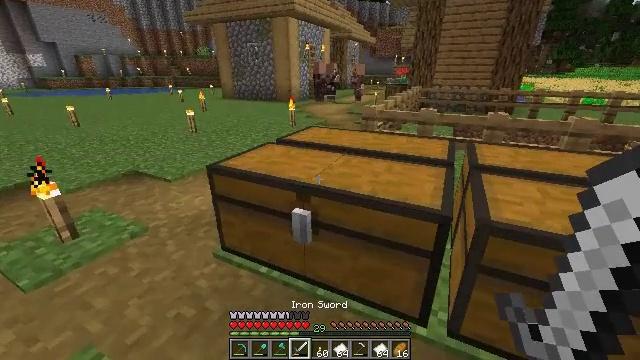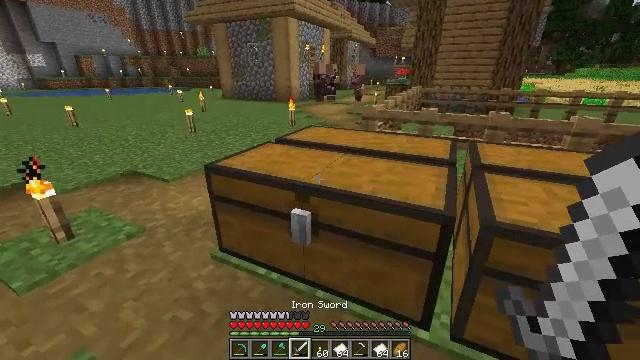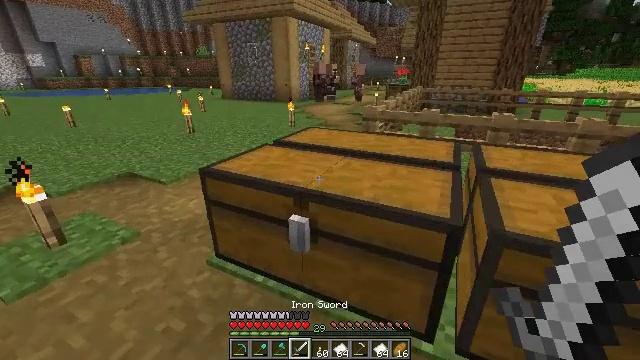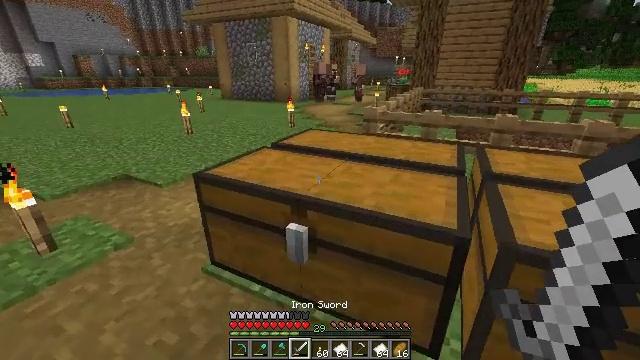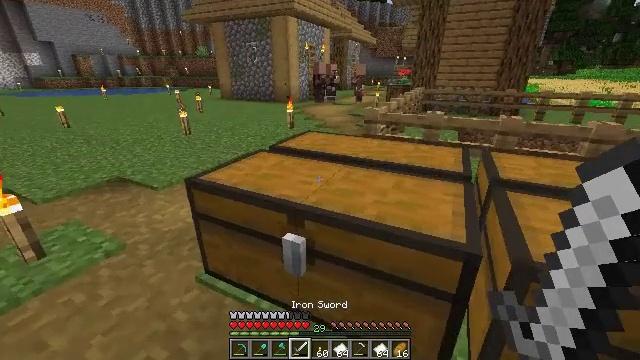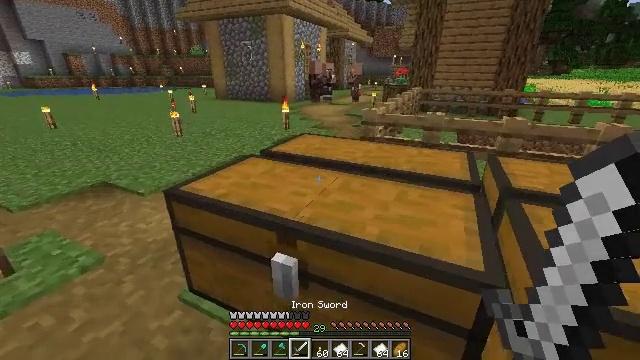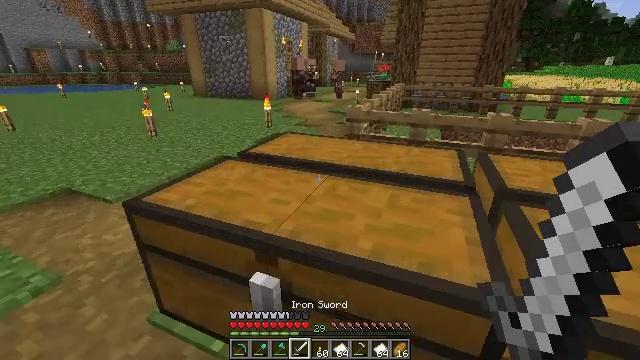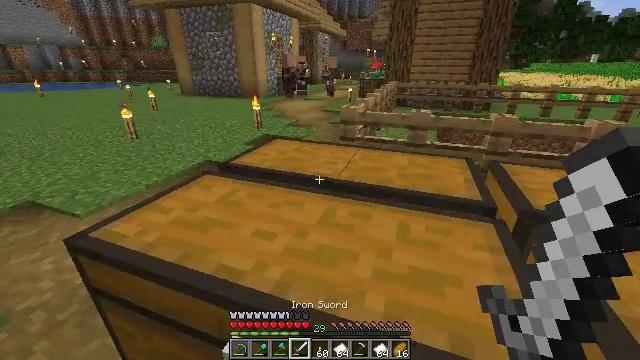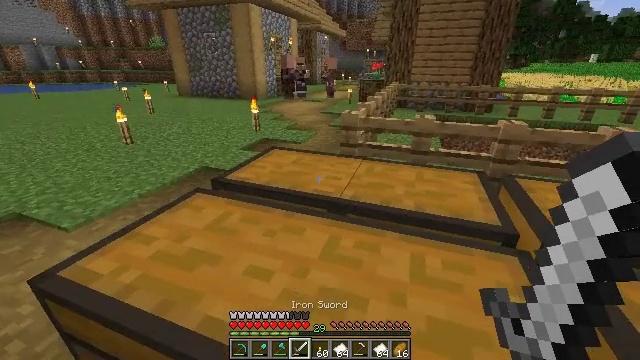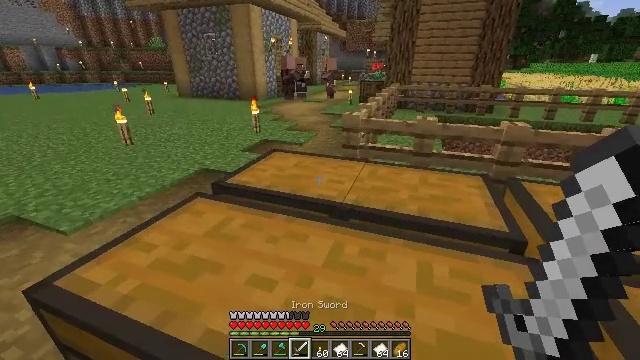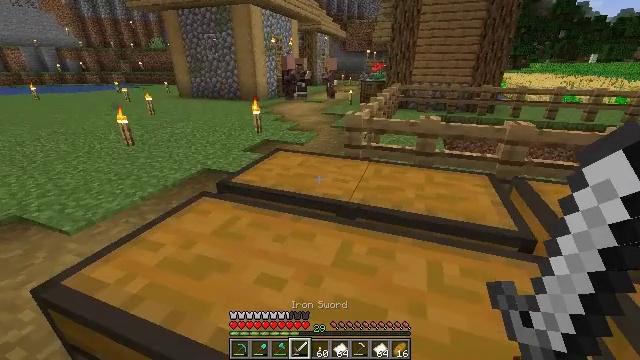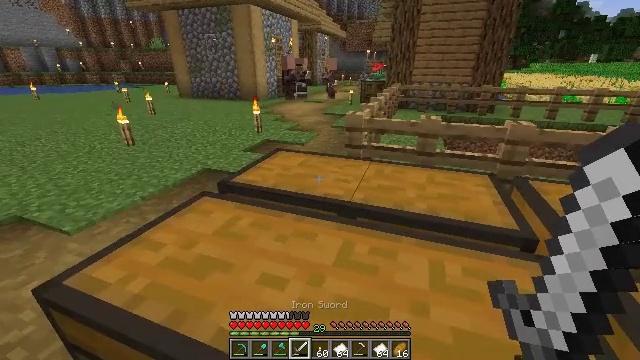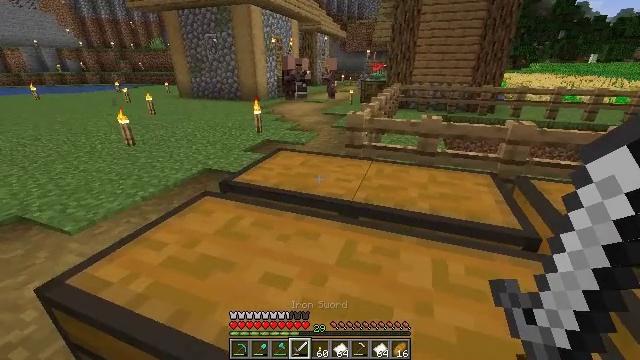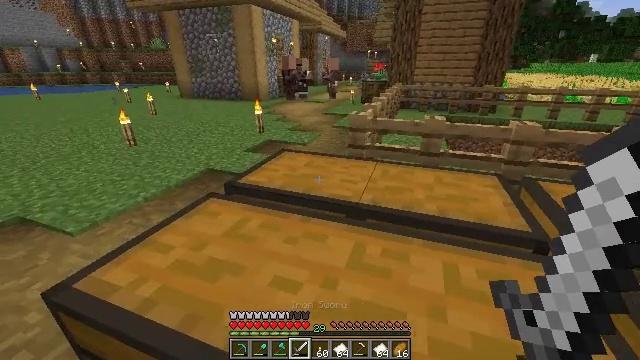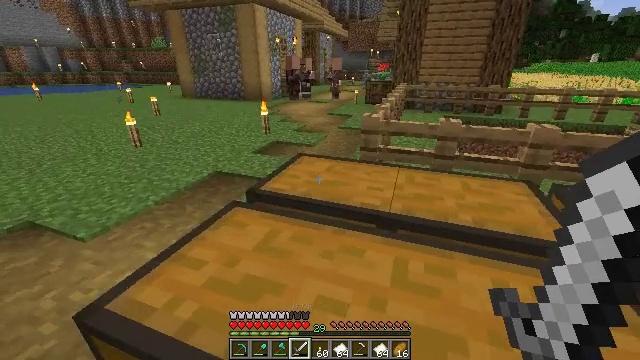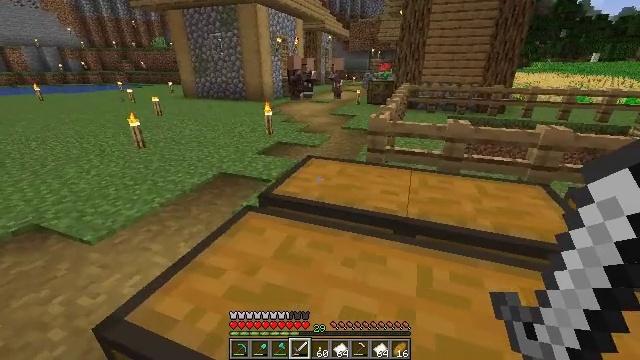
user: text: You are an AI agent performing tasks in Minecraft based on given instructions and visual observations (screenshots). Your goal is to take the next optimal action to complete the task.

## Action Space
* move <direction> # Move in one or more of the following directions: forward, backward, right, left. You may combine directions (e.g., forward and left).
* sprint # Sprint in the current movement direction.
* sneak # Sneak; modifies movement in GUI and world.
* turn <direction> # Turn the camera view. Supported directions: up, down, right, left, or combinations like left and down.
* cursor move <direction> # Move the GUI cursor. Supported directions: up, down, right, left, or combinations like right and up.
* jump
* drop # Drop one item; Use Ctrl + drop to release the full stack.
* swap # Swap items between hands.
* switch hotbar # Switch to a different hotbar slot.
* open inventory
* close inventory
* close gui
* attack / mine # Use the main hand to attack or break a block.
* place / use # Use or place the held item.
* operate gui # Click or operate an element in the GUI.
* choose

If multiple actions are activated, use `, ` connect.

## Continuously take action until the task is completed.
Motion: motion action
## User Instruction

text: Heat cobblestone in the furnace to get stone.
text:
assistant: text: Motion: no_op
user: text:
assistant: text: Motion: move forward
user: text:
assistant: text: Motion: move forward
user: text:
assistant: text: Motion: move forward
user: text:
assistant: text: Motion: move forward
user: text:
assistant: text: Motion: move forward, turn right
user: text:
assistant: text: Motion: move forward, turn right
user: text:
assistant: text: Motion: no_op
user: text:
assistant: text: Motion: no_op
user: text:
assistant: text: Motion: no_op
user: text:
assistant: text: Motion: no_op
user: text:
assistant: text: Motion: no_op
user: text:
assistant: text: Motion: move forward and move left
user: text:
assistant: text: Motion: move forward and move left
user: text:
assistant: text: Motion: move forward and move left
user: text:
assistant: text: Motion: move forward and move left
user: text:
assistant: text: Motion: move forward and move left
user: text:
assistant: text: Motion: move forward and move left
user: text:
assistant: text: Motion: move forward and move left
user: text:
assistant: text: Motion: move forward and move left, turn right and up
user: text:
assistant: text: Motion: move forward and move left, turn right and up
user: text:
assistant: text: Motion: move forward, turn right and up
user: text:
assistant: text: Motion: move forward, sprint, turn up
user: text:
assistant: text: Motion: move forward, sprint
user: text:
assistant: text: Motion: move forward, sprint
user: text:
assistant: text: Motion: move forward, sprint
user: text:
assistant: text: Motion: move forward, sprint
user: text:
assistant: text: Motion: move forward, sprint
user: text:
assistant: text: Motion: move forward, sprint
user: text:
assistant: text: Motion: move forward, sprint